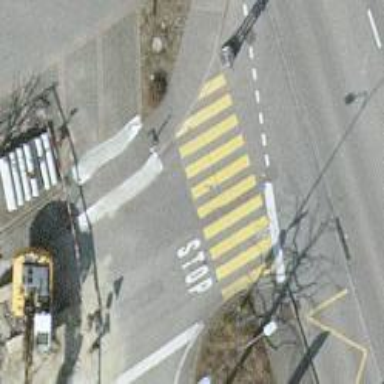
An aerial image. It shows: Uncontrolled footway crossing with markings.